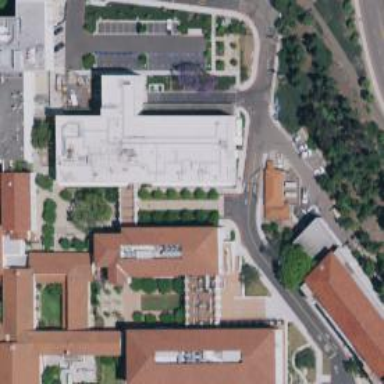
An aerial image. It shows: University.